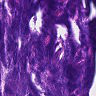
Metastatic tissue present: no